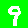
Digit: 9